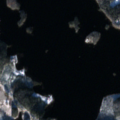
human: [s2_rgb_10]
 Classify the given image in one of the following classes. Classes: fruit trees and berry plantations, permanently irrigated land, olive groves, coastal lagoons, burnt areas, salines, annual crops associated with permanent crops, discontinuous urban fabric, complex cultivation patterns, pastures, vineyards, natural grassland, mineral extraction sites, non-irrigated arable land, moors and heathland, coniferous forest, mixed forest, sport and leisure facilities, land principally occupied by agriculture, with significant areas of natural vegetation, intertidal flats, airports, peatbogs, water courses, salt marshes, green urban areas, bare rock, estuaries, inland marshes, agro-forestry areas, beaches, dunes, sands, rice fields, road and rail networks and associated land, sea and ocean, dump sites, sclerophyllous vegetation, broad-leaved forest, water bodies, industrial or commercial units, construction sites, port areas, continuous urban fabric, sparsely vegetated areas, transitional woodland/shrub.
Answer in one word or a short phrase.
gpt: coniferous forest, mixed forest, water bodies